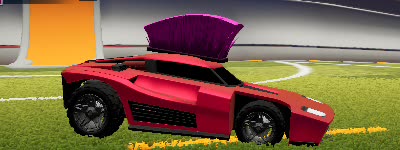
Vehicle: breakout